Field crop: tomato
Growth stage: 2
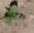
Species: solanum